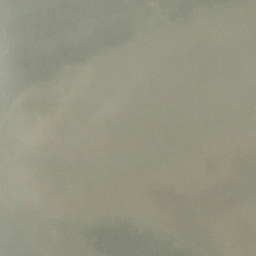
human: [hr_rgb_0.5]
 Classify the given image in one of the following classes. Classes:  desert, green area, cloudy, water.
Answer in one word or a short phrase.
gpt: cloudy